Question: I have problem for update android studio from 0.8.9 to 0.8.14. Please help me. How fix it ?

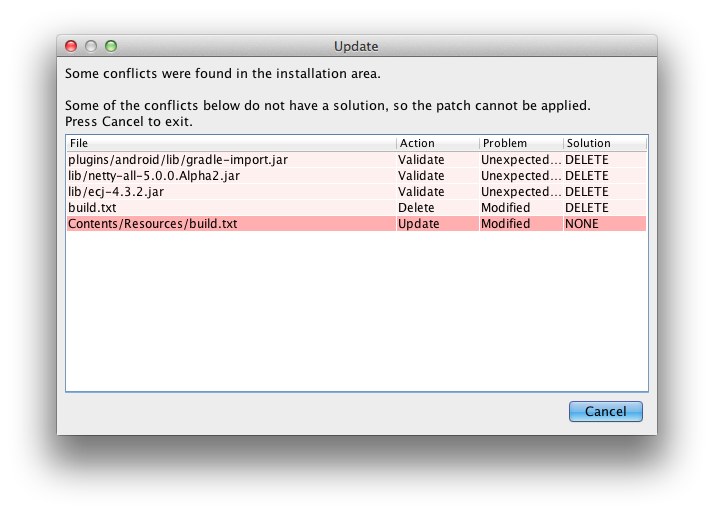
Answer: you can can only update to this version incrementally from 0.8.12 or 0.8.13; for all other versions you will need to install it from scratch
<URL>